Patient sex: M
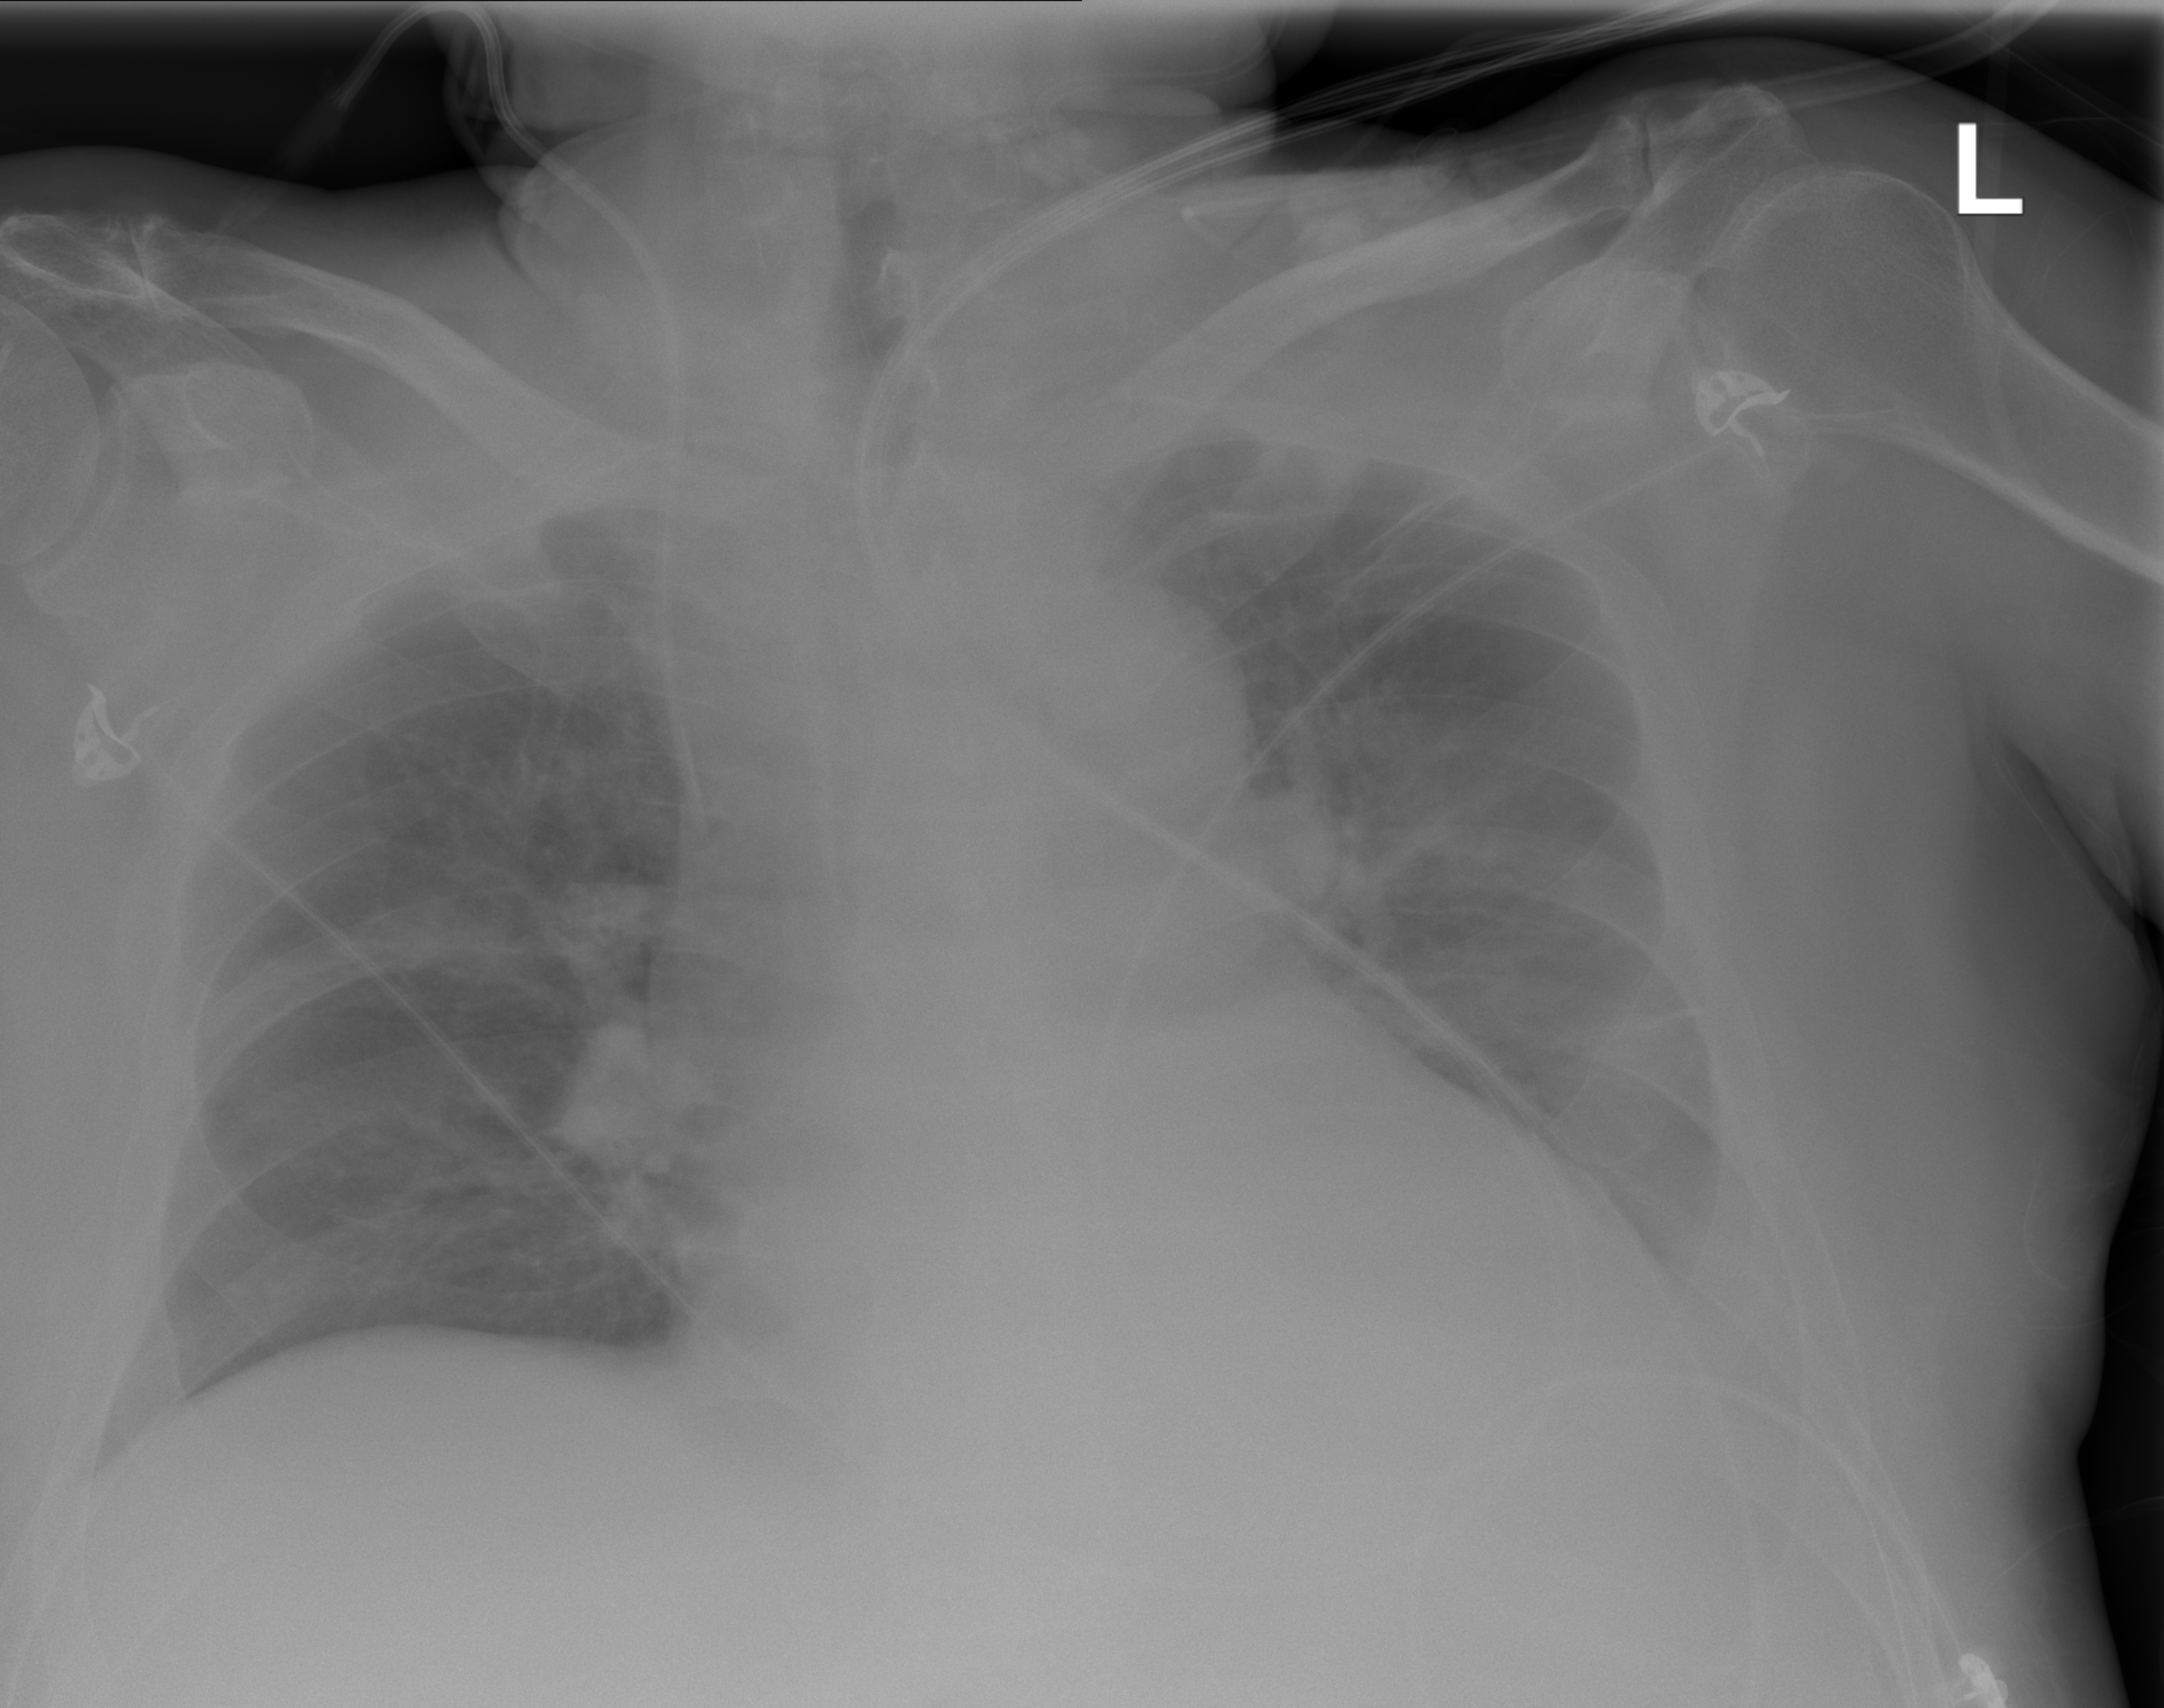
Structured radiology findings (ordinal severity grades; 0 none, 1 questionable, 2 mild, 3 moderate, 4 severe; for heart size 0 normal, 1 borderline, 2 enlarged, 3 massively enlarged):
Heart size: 0
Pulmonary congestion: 2
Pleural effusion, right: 0
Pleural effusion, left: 2
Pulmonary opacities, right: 0
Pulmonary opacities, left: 0
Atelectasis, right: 0
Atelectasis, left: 2